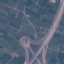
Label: Highway